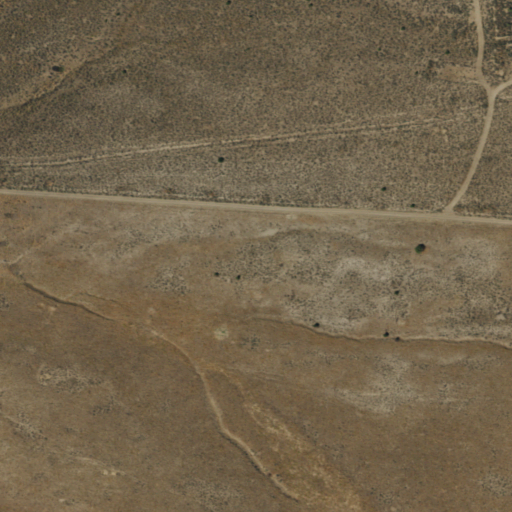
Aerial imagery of depression(s) in Nevada named Limerick Basin containing barren land, grassland, shrub, open development, and medium intensity development